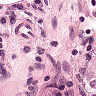
Metastatic tissue present: yes